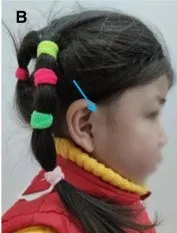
Craniofacial features and imaging results of the proband and father. Photograph of the proband at 4 years, and ,5 months: facial asymmetry, epicanthus (red arrow), and ,preauricular pits (blue arrow).
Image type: medical_photograph (oral_photograph)